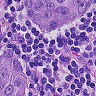
Metastatic tissue present: yes